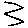
Label: zigzag